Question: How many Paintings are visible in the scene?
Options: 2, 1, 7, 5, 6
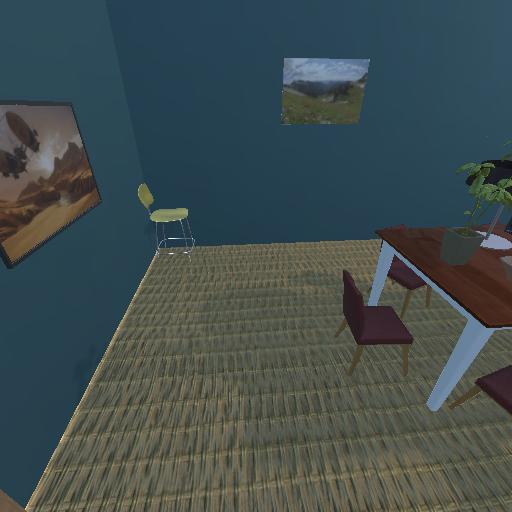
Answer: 2